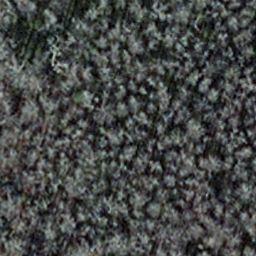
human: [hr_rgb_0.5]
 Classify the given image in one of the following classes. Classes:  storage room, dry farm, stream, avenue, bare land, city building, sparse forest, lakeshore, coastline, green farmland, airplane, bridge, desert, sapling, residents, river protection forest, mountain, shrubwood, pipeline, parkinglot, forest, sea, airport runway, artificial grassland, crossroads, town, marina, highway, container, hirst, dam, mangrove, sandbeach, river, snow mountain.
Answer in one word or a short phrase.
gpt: sapling